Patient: sex M, age 64
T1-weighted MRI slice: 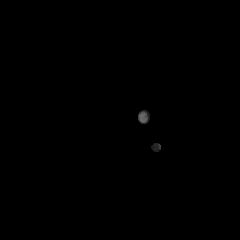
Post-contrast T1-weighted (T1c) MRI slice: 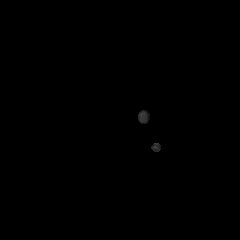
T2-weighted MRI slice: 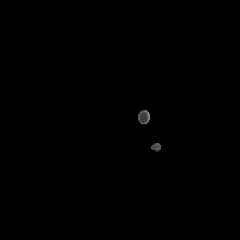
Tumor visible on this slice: no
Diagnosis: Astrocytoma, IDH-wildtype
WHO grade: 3